Question: What is the first file listed today?
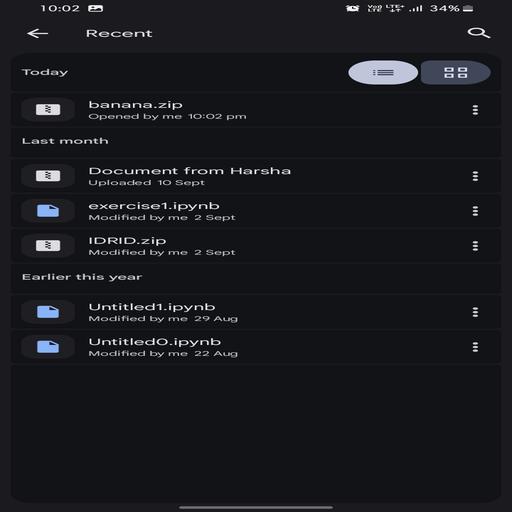
Answer: banana.zip